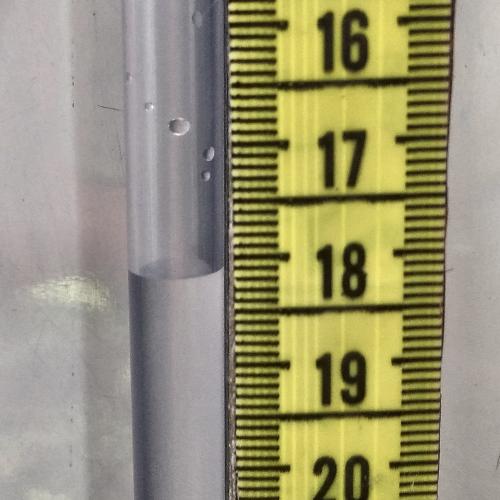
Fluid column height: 18.1 cm